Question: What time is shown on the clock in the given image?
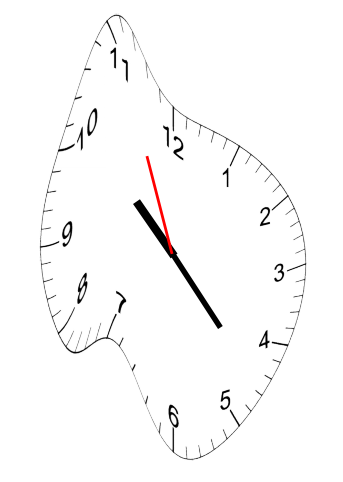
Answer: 10:22:56